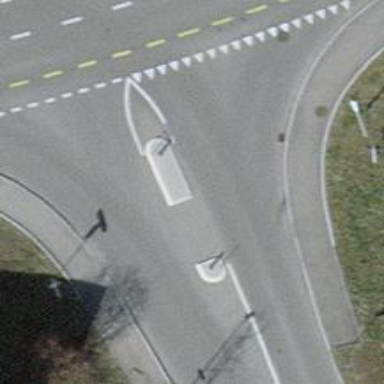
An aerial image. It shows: Unmarked crossing with pedestrian island.